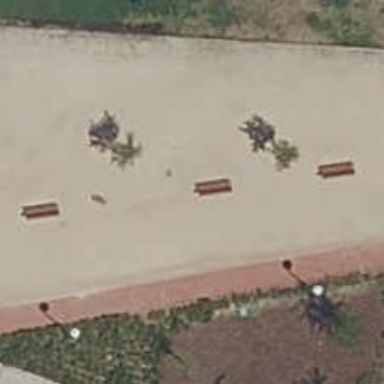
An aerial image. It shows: Bench.